Interaction volume radius: 10 \u00c5
Interaction volume height: 15 \u00c5
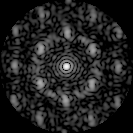
Disorder parameter: 0.5659